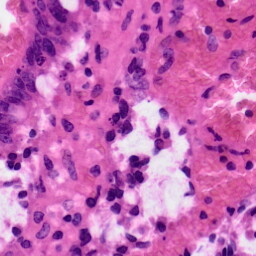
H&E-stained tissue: Colon